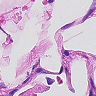
Metastatic tissue present: no